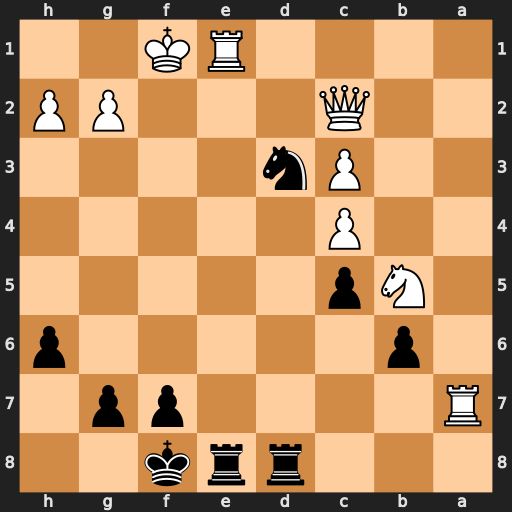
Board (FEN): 3rrk2/R4pp1/1p5p/1Np5/2P5/2Pn4/2Q3PP/4RK2
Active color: b
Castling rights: -
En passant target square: -
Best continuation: Rxe1#